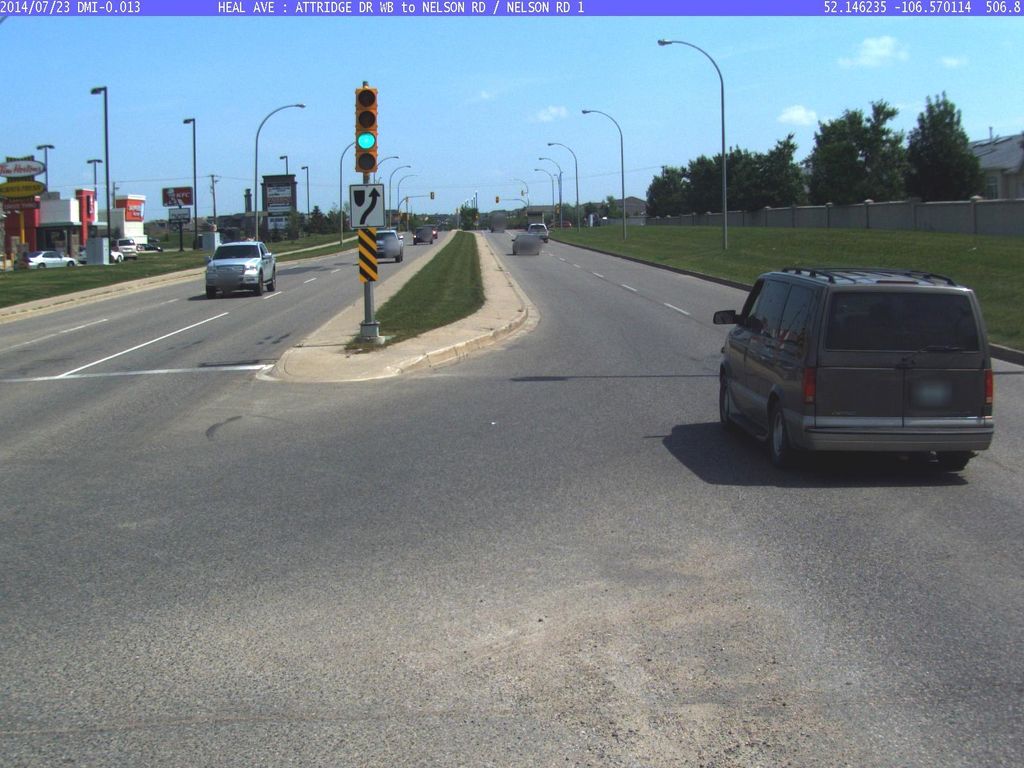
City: saskatoon